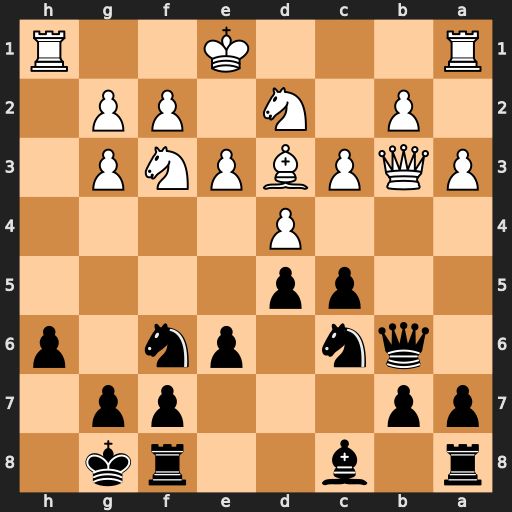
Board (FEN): r1b2rk1/pp3pp1/1qn1pn1p/2pp4/3P4/PQPBPNP1/1P1N1PP1/R3K2R
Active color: b
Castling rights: KQ
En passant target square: -
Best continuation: Qxb3 Nxb3 c4 Bxc4 dxc4